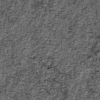
Label: not_dusty